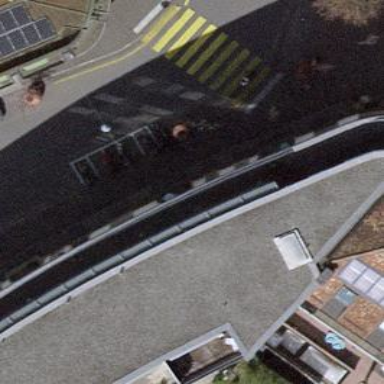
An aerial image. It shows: Bus stop with platform for public transport.